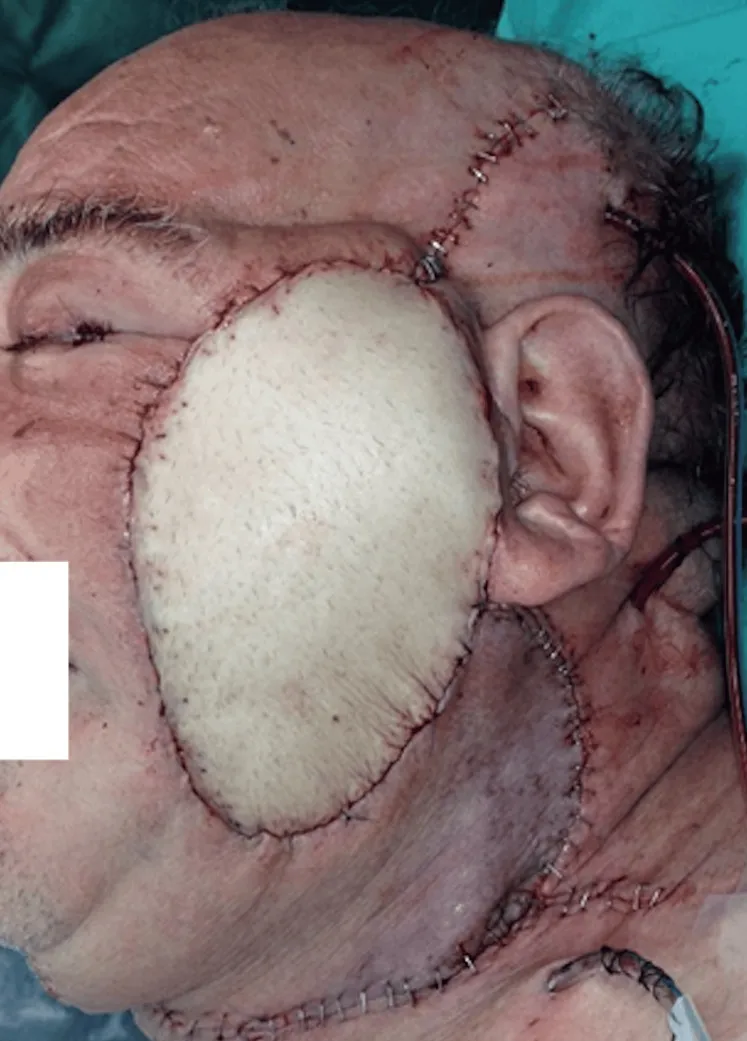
Patient D, immediate postoperative view.
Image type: medical_photograph (other_medical_photograph)